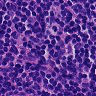
Metastatic tissue present: no